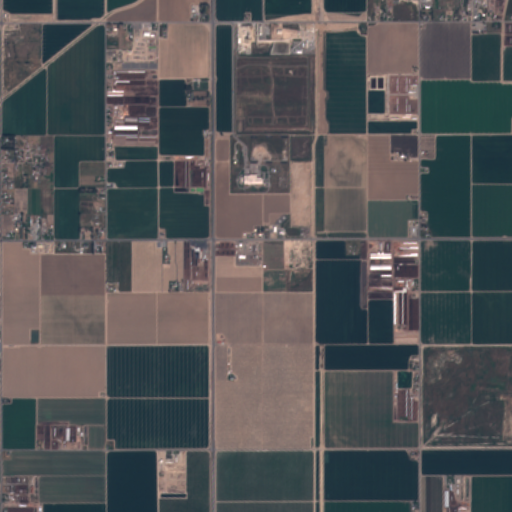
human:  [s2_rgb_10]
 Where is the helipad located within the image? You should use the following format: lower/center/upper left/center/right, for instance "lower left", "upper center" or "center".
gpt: The helipad is located in the center of the image.
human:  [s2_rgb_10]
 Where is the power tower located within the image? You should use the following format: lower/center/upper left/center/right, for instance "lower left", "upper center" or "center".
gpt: The power tower is located in the upper center of the image.
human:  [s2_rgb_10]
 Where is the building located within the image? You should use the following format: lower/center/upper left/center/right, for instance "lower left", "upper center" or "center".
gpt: The building is located in the lower left of the image.
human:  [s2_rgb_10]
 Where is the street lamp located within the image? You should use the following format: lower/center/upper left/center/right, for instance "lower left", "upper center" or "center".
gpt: The street lamp is located in the upper center of the image.
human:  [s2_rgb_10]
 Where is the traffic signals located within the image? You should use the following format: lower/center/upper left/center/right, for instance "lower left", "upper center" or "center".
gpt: The traffic signals is located in the center of the image.
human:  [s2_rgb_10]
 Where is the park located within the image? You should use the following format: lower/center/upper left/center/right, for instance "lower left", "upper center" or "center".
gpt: There is no park in the image.